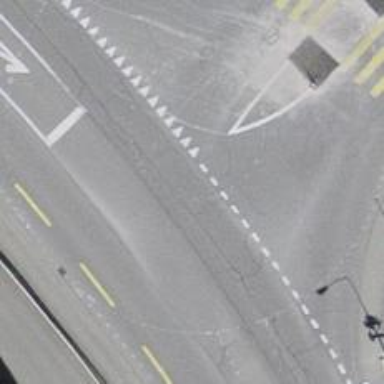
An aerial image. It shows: Mini roundabout at junction forming roundabout.